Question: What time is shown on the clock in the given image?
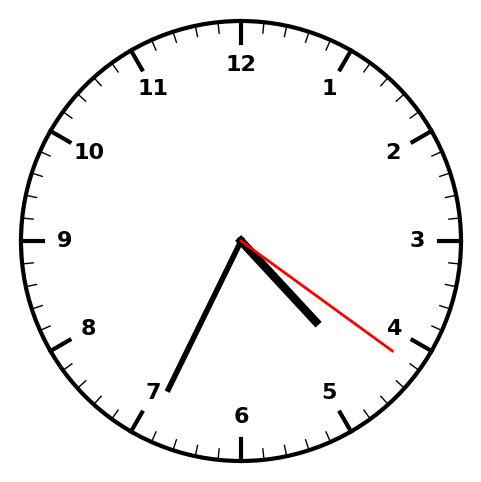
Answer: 04:34:21